Field crop: maize
Growth stage: 2
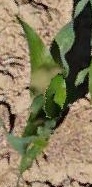
Species: maize